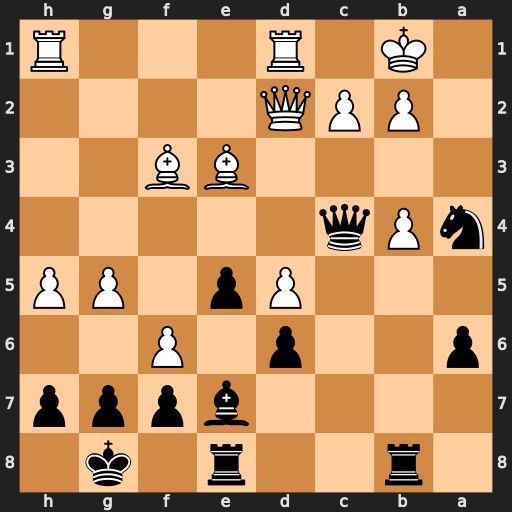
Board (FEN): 1r2r1k1/4bppp/p2p1P2/3Pp1PP/nPq5/4BB2/1PPQ4/1K1R3R
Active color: b
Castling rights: -
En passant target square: -
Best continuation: Rxb4 Qxb4 Qxb4